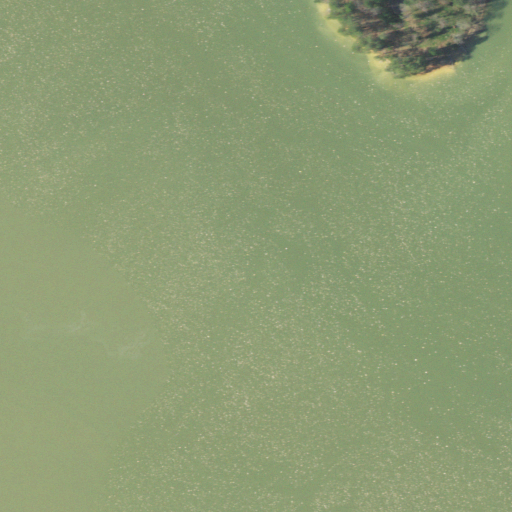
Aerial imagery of island in Tennessee named Kenners Island (historical) containing open water, mixed forest, barren land, grassland, pasture, and evergreen forest